Question: In linux and when installing packages etc. There are some installers that have a progress bar and a dos window which shows the files being extracted etc. How can i add this window to my C++ Win32 programs so that i can have it showing the tasks im doing? I cannot find any documentation on MSDN.
: How can i add a console window in my program to show the details of the task at hand being done?
Here is a window with what i am asking..

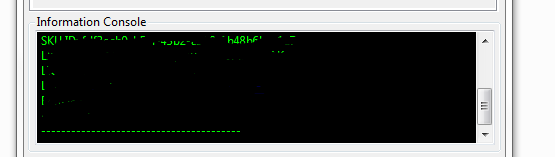
Answer: You cannot embed a real console window inside another window (although a windowed process can have a separate console window). While it looks like a console window / command prompt, it is just a matter of appearances. What you want to do is create a sub-window/control with similar characteristics as a console window and then redirect the console output from the application(s) being run to append to that sub-window. For more information on how to do redirect the console output in Windows, see <URL>.